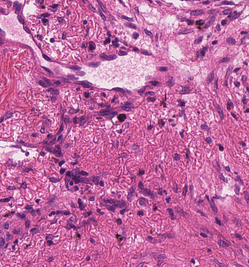
Tumor epithelial tissue: no
Tumor-associated stroma tissue: yes
Normal tissue: no